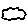
Label: cloud